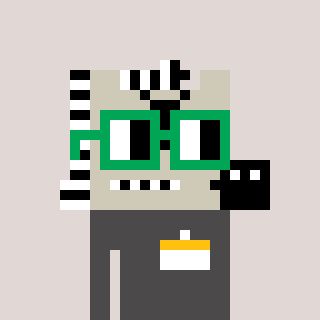
a pixel art character with square green glasses, a zebra-shaped head and a grayscale-colored body on a warm background